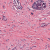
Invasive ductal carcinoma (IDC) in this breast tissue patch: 1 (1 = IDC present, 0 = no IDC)